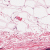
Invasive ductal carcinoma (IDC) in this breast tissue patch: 0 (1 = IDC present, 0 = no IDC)